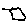
Label: hexagon